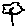
Label: flower